Question: This is the thread to make the numbers show up:
'''
class CoOrdCounter extends Thread{
public void run(){
try{
while(true){
Thread.sleep(500);
printX = cow.x;
printY = cow.y;
}
}catch(Exception e){}
}
}
//Of course I also have CoOrdCounter co = new CoOrdCounter; co.start();
'''
And then...
'g.drawString("Co-ords: ("+printX+","+printY+")",50,100);'
It always displays '(0,0)', probably because of 'int printX = 0, printY = 0;'. So that means the variables were NOT changed at all... Why? And how should I make this work...?
I know I shouldn't use paint() but I'm beginner-intermediate so...
And now that MadProgrammer mentions it, I do get an EventDispatchThread error.
I understand to use a 'Timer' but '@MadProgrammer' how do I get 'cow.x' and 'cow.y' by using your code snippet?
If you type the key 'p' the 'KeyListener' will start the instance of the'Thread' 'Slider', 'thread'.
'''
import javax.swing.*;
import java.awt.*;
import java.awt.event.*;
import java.awt.geom.*;
import java.util.*;
import java.io.*;
import java.net.*;
@SuppressWarnings({"serial","rawtypes","unchecked"})
public class CowbenderI extends JFrame implements MouseListener, KeyListener{
CoOrdCounter co;
Counter cnt;
Icon icon = new ImageIcon("resources/img/cow.png");
int focusX = 0, focusY = 0, counter = 0;
ArrayList lines = new ArrayList();
Point2D.Double start;
final Color BROWN = new Color(156,93,82);
Slider thread;
Rectangle cow = null;
boolean drawGuy = false, useFinal = false, checkedForWin = false, alive = true;
int finalTime = 0;
int printX = 0, printY = 0;
public CowbenderI(){
super("Cowbender I - "Slope Run"");
setSize(700,700);
setVisible(true);
setDefaultCloseOperation(JFrame.EXIT_ON_CLOSE);
addMouseListener(this);
addKeyListener(this);
cnt = new Counter();
cnt.go = false;
cnt.start();
co = new CoOrdCounter();
co.go = false;
co.start();
}
public void paint(Graphics g){
super.paint(g);
try{
g.setColor(Color.WHITE);
g.fillRect(-2000, -2000, 5000, 5000);
URL url = this.getClass().getResource("resources/img/world/slope.png");
Image bckgrnd = Toolkit.getDefaultToolkit().getImage(url);
g.drawImage(bckgrnd,0,0,this);
}catch(Exception e){}
g.setColor(BROWN);
for(int i = 0; i < lines.size(); i++){
Line2D.Double temp = (Line2D.Double) lines.get(i);
int x1 = Integer.parseInt(""+Math.round(temp.getX1()));
int x2 = Integer.parseInt(""+Math.round(temp.getX2()));
int y1 = Integer.parseInt(""+Math.round(temp.getY1()));
int y2 = Integer.parseInt(""+Math.round(temp.getY2()));
g.drawLine(x1-focusX,y1-focusY,x2-focusX,y2-focusY);
}
if(drawGuy){
try{
g.setFont(new Font("Arial",Font.BOLD,16));
if(useFinal == false) g.drawString("Current Time: "+counter,50,50);
else g.drawString("Current Time: "+finalTime,50,50);
g.drawString("Co-ords: ("+printX+","+printY+")",50,100);
if(alive == true){
URL url = this.getClass().getResource("resources/img/world/char.png");
Image image = Toolkit.getDefaultToolkit().getImage(url);
g.drawImage(image, cow.x-focusX, cow.y-focusY, this);
}
else{
URL url = this.getClass().getResource("resources/img/world/deadchar.png");
Image image = Toolkit.getDefaultToolkit().getImage(url);
g.drawImage(image, cow.x-focusX, cow.y-focusY, this);
if(checkedForWin == false){
finalTime = counter;
useFinal = true;
checkWin();
}
}
} catch(Exception exc){}
focusX = cow.x-100;
focusY = cow.y-100;
}
}
public void checkWin(){
if(finalTime >= 45){
JOptionPane.showMessageDialog(null,"You won!
The farmer got tired and ran back!","Cowbender I - The Slope",JOptionPane.INFORMATION_MESSAGE,icon);
System.exit(0);
}
}
public void mouseClicked(MouseEvent e){}
public void mouseEntered(MouseEvent e){}
public void mouseExited(MouseEvent e){}
public void mousePressed(MouseEvent e){
start = new Point2D.Double(e.getX()+focusX,e.getY()+focusY);
}
public void mouseReleased(MouseEvent e){
Point2D.Double end = new Point2D.Double(e.getX()+focusX,e.getY()+focusY);
lines.add(new Line2D.Double(start,end));
repaint();
}
public void keyPressed(KeyEvent e){}
public void keyReleased(KeyEvent e){}
public void keyTyped(KeyEvent e){
if(e.getKeyChar()=='w'||e.getKeyChar()=='W'){
focusY-=100;
repaint();
}
if(e.getKeyChar()=='a'||e.getKeyChar()=='A'){
focusX-=100;
repaint();
}
if(e.getKeyChar()=='s'||e.getKeyChar()=='S'){
focusY+=100;
repaint();
}
if(e.getKeyChar()=='d'||e.getKeyChar()=='D'){
focusX+=100;
repaint();
}
if(e.getKeyChar()=='p'||e.getKeyChar()=='P'){
alive = true;
counter = 0;
cnt.go = true;
co.go = true;
useFinal = false;
thread = new Slider();
thread.start();
thread.action(true);
}
if(e.getKeyChar()=='z'||e.getKeyChar()=='Z'){
lines.remove(lines.size()-1);
repaint();
}
if(e.getKeyChar()=='x'||e.getKeyChar()=='X'){
int response = milkSwing.confirmBox(null, "Do you really want to remove all of your summoned earth?", "Cowbender - The Slope", JOptionPane.YES_NO_OPTION);
if(response == JOptionPane.YES_OPTION) lines.clear();
repaint();
}
if(e.getKeyChar()=='q'||e.getKeyChar()=='Q'){
System.exit(0);
}
}
class CoOrdCounter extends Thread{
public boolean go = true;
public void run(){
try{
while(true){
if(go){
Thread.sleep(500);
printX = cow.x;
printY = cow.y;
repaint();
}
}
}catch(Exception e){}
}
}
class Counter extends Thread{
public boolean go = true;
public void run(){
try{
while(true){
if(go){
Thread.sleep(1000);
counter++;
}
}
} catch(Exception e){}
}
}
private class Slider extends Thread{
double velocity, gravity;
boolean go = false;
public void run(){
if(go){
initGuy();
velocity = 0;
gravity = 1;
}
while(go){
try{
Line2D.Double lineTaken = null;
boolean onLine = false;
int firstOnLine = -1;
for(int i = lines.size()-1; i>=0; i--){
Line2D.Double temp = (Line2D.Double) lines.get(i);
if(temp.intersects(cow.x,cow.y,50,50)){
lineTaken = temp;
onLine = true;
if(firstOnLine!=i){
firstOnLine = i;
gravity = 0;
}
break;
}
}
if(onLine){
double grav = (lineTaken.y2-lineTaken.y1)/50;
double vlct = (lineTaken.x2-lineTaken.x1)/100;
if(velocity<5)velocity+=vlct;
if(gravity<2.5)gravity+=grav;
}
else{
gravity+=.2;
}
cow.x+=velocity;
cow.y+=gravity;
if(cow.x > 10000) alive = false;
Thread.sleep(75);
repaint();
}catch(Exception e){break;}
}
}
public void action(boolean b){
go = b;
}
public void initGuy(){
Line2D.Double firstLine = (Line2D.Double) lines.get(0);
int x = Integer.parseInt(""+Math.round(firstLine.x1));
int y = Integer.parseInt(""+Math.round(firstLine.y1));
cow = new Rectangle(x+90,y-60,50,50);
drawGuy = true;
}
}
/**
* @param args
*/
public static void main(String[] args) {
CowbenderI g = new CowbenderI();
}
}<br />
'''
@MadProgrammer not working:

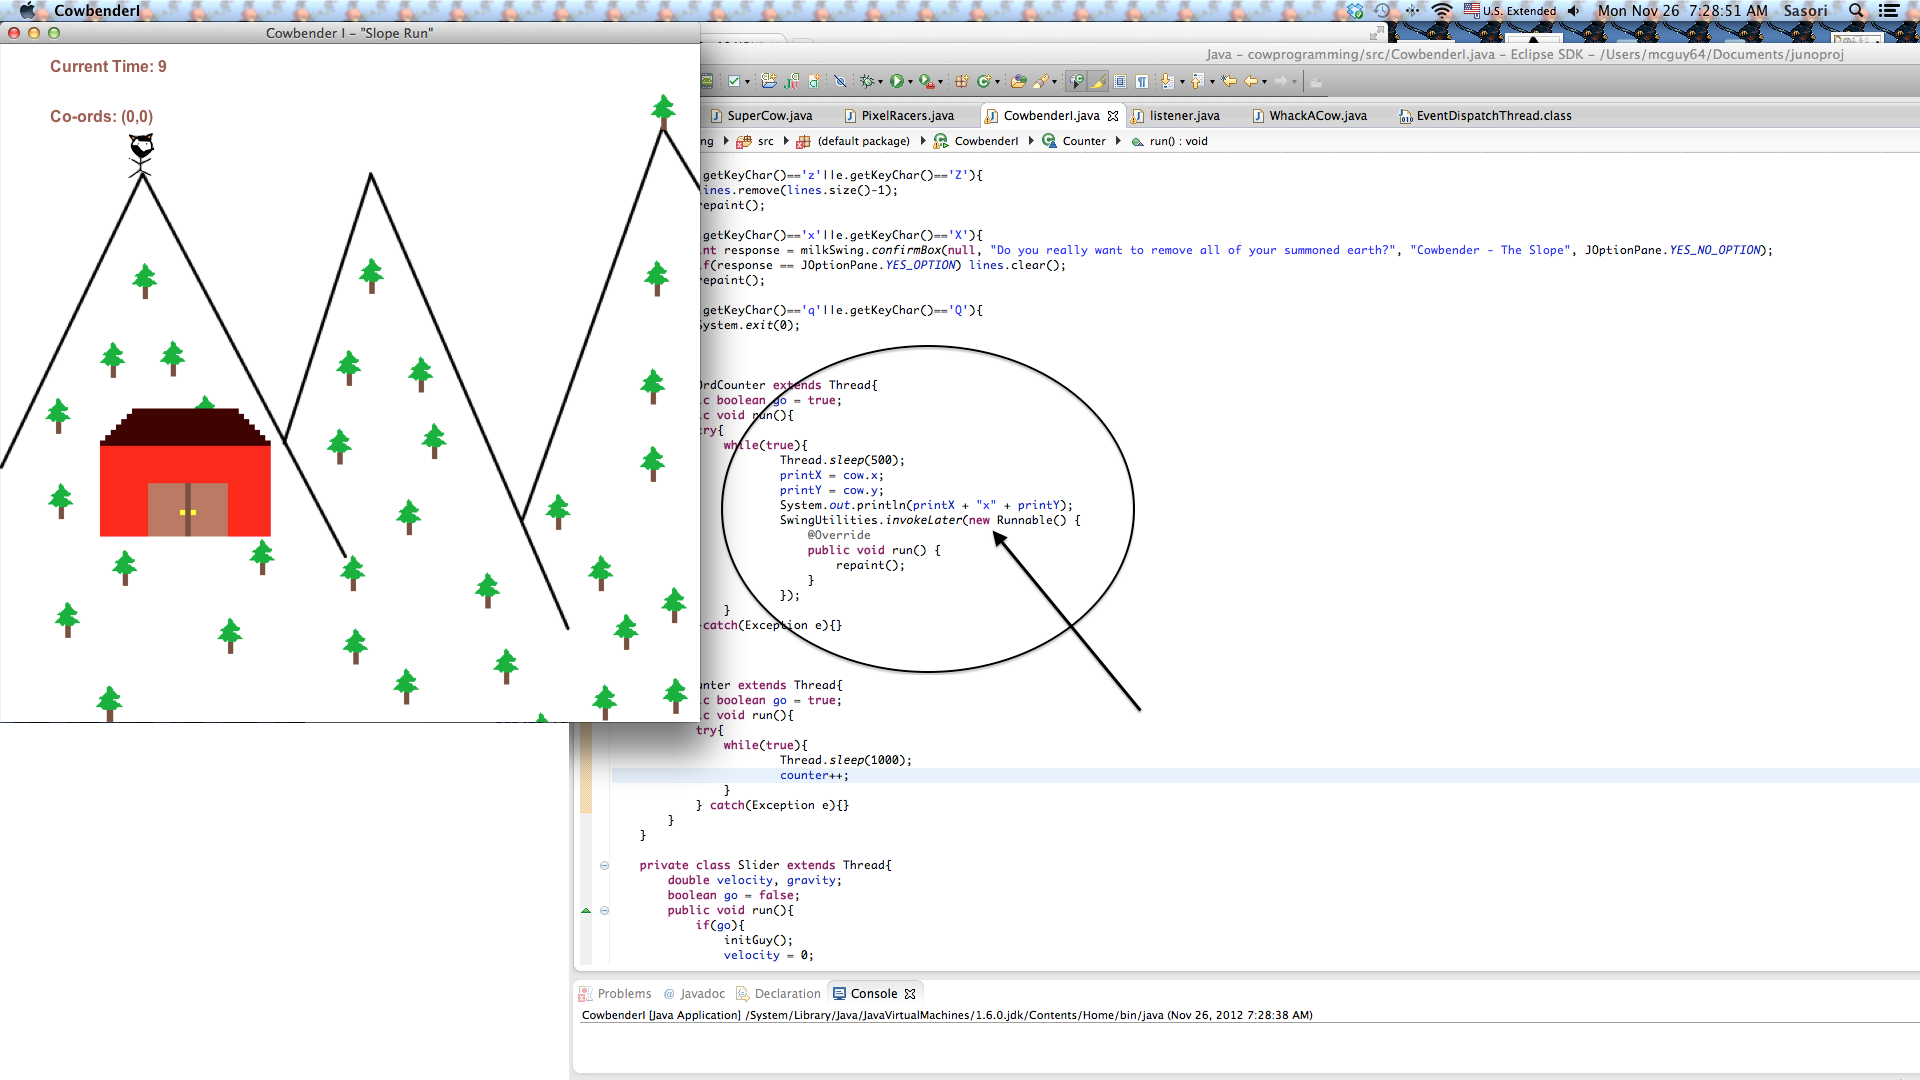
Answer: You need to tell Swing that you want to update the UI. In you're case that's going to present issues as it's possible to violate the contract with the Event Dispatching Thread (that you should never update the UI from any thread other then the Event Dispatching Thread)
The example I've done below uses a simple 'javax.swing.Timer', which overcomes this issue
'''
public class PrintNumbers {
public static void main(String[] args) {
new PrintNumbers();
}
public PrintNumbers() {
EventQueue.invokeLater(new Runnable() {
@Override
public void run() {
try {
UIManager.setLookAndFeel(UIManager.getSystemLookAndFeelClassName());
} catch (ClassNotFoundException | InstantiationException | IllegalAccessException | UnsupportedLookAndFeelException ex) {
}
JFrame frame = new JFrame();
frame.setDefaultCloseOperation(JFrame.EXIT_ON_CLOSE);
frame.setLayout(new BorderLayout());
frame.add(new PrintPane());
frame.pack();
frame.setLocationRelativeTo(null);
frame.setVisible(true);
}
});
}
public class PrintPane extends JPanel {
private int printX;
private int printY;
public PrintPane() {
Timer timer = new Timer(500, new ActionListener() {
@Override
public void actionPerformed(ActionEvent e) {
printX = (int) Math.round(Math.random() * 1000);
printY = (int) Math.round(Math.random() * 1000);
repaint();
}
});
timer.setRepeats(true);
timer.setCoalesce(true);
timer.start();
}
@Override
public Dimension getPreferredSize() {
return new Dimension(100, 100);
}
@Override
protected void paintComponent(Graphics g) {
super.paintComponent(g);
int width = getWidth() - 1;
int height = getHeight() - 1;
FontMetrics fm = g.getFontMetrics();
String text = printX + "x" + printY;
int x = (width - fm.stringWidth(text)) / 2;
int y = ((height - fm.getHeight()) / 2) + fm.getAscent();
g.drawString(text, x, y);
}
}
}
'''
From the example code.
First, the list of things that are wrong with your sample code...
- 'JFrame''paint''JPanel''paintComponent''JFrame''JApplet'- 'go'<URL> {}'
As to your problem..
Start by making 'CoOrdCounter#go', 'Counter#go', 'Slider#go' and 'Cow' <URL>.
I got away with 'CoOrdCounter#go' and was able to see the results printed to the console correctly (you graphics didn't work on my machine for reasons stated above)